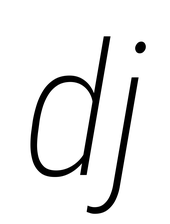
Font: Roboto-Italic_Condensed_ExtraLight_Italic